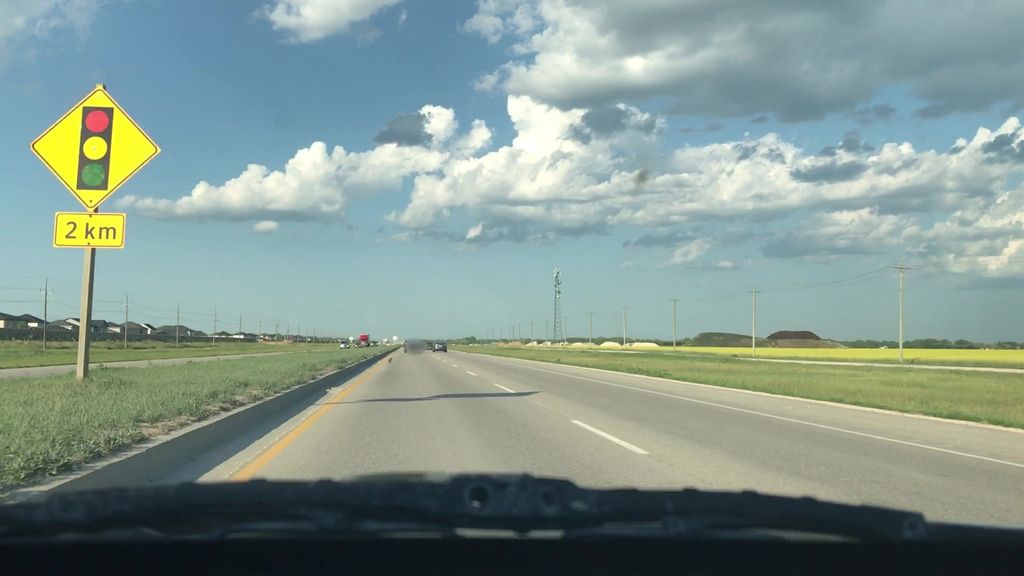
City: winnipeg